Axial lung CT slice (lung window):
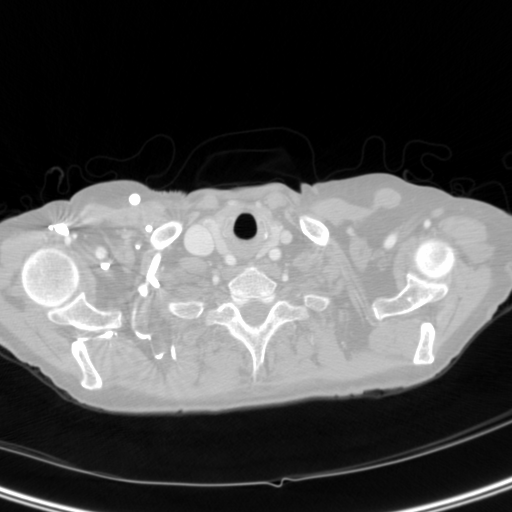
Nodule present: no